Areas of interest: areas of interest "Hotel"
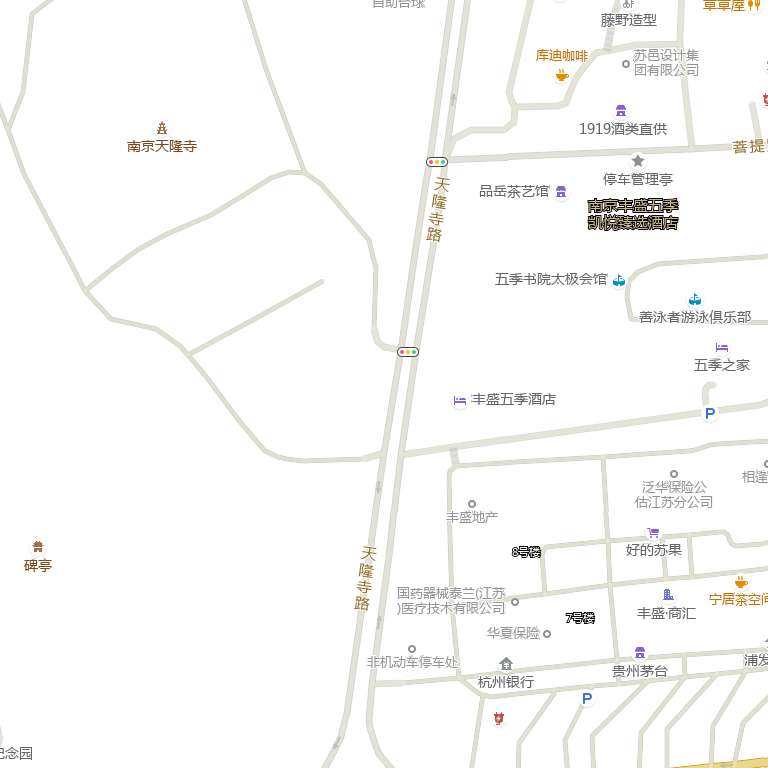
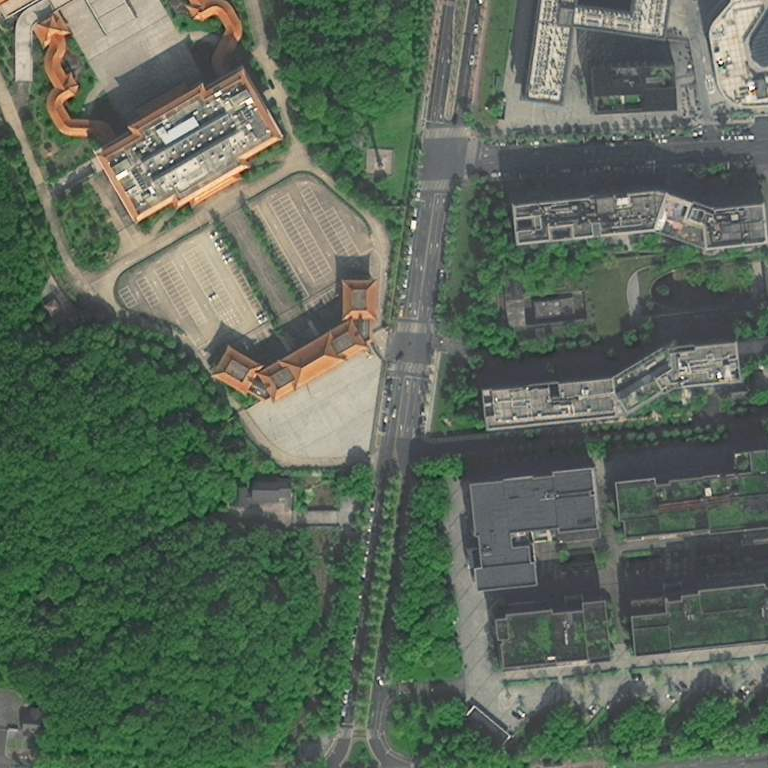